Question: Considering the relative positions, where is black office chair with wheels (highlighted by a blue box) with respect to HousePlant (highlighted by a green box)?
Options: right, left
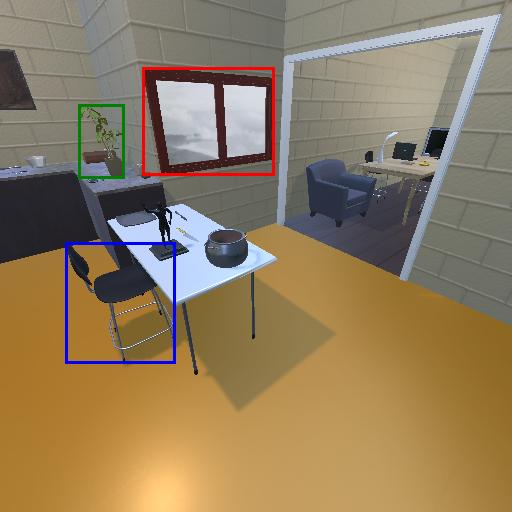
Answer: right